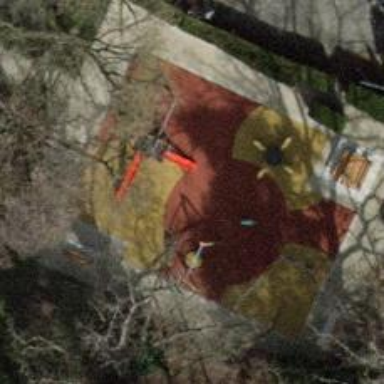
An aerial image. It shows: Playground area for leisure land.